Aerial crown-view tile of a tropical tree (Barro Colorado Island, Panama), acquired 20250414:
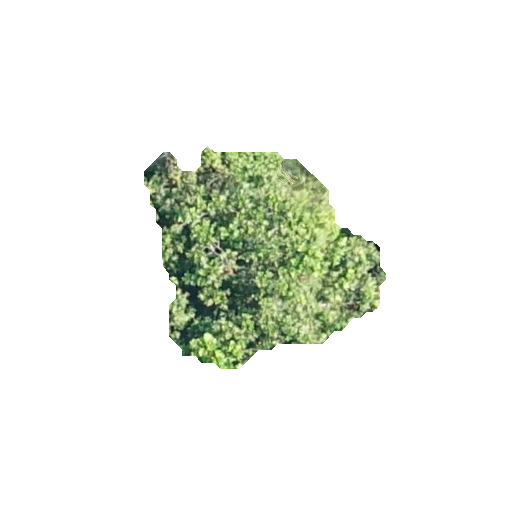
Species: Anacardium excelsum
GBIF accepted scientific name: Anacardium excelsum
Crown area: 53.64 m²